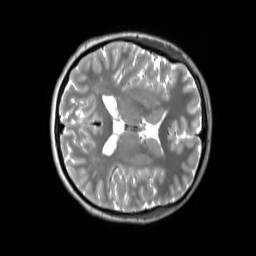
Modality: T2w
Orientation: axial
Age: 26
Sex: female
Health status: ill
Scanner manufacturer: siemens
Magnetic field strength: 3 T
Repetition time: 2.8 s
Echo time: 0.326 s